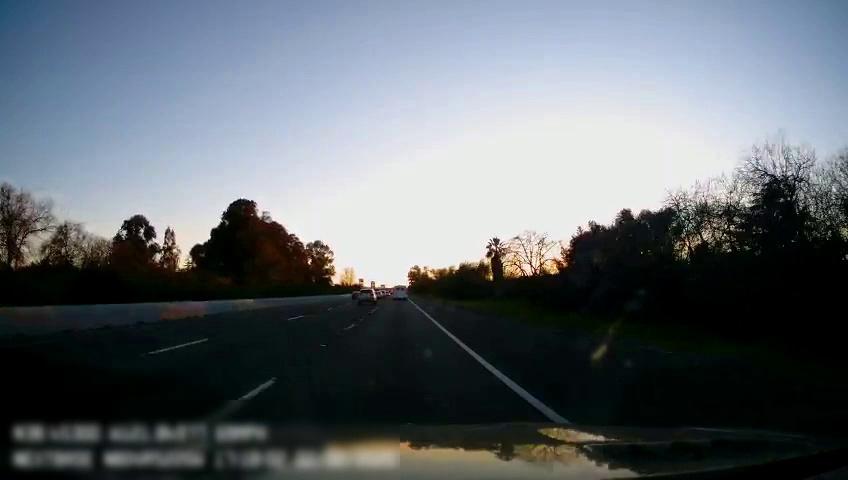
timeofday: Dusk/Dawn/Twilight
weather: Sunny
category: Drivable Space
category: Vehicles | Other LV
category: Vehicles | Car
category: Vehicles | SUV
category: Lanes | Current Lane
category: Lanes | Alternate Lane
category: Lanes | Alternate Lane
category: Lanes | Alternate Lane